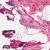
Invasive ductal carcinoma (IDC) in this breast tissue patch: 0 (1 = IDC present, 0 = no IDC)